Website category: university
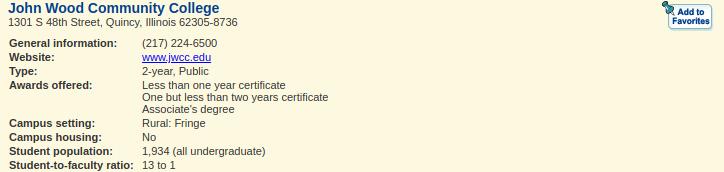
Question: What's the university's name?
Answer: John Wood Community College

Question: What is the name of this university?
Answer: John Wood Community College

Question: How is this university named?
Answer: John Wood Community College

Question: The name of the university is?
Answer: John Wood Community College

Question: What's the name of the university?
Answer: John Wood Community College

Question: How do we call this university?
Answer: John Wood Community College

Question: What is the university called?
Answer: John Wood Community College

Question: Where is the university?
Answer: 1301 S 48th Street, Quincy, Illinois 62305-8736

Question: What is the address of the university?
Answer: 1301 S 48th Street, Quincy, Illinois 62305-8736

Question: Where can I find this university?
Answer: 1301 S 48th Street, Quincy, Illinois 62305-8736

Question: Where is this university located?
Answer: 1301 S 48th Street, Quincy, Illinois 62305-8736

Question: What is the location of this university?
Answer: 1301 S 48th Street, Quincy, Illinois 62305-8736

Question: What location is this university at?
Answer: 1301 S 48th Street, Quincy, Illinois 62305-8736

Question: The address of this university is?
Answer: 1301 S 48th Street, Quincy, Illinois 62305-8736

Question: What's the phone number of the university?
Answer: (217) 224-6500

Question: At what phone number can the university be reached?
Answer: (217) 224-6500

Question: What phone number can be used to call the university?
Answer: (217) 224-6500

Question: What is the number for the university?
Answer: (217) 224-6500

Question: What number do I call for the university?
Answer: (217) 224-6500

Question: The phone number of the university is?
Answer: (217) 224-6500

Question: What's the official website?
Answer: www.jwcc.edu

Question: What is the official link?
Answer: www.jwcc.edu

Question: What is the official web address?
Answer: www.jwcc.edu

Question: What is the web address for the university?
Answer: www.jwcc.edu

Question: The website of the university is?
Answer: www.jwcc.edu

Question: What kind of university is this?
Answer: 2-year, Public

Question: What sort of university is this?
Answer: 2-year, Public

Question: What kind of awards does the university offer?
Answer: Less than one year certificate One but less than two years certificate Associate's degree

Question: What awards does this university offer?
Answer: Less than one year certificate One but less than two years certificate Associate's degree

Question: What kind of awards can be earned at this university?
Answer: Less than one year certificate One but less than two years certificate Associate's degree

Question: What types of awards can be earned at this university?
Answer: Less than one year certificate One but less than two years certificate Associate's degree

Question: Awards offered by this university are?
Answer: Less than one year certificate One but less than two years certificate Associate's degree

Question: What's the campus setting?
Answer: Rural: Fringe

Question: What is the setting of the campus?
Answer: Rural: Fringe

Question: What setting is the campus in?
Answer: Rural: Fringe

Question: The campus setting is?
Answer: Rural: Fringe

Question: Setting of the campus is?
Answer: Rural: Fringe

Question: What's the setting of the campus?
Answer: Rural: Fringe

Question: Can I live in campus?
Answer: No

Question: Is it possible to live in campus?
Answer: No

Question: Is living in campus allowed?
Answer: No

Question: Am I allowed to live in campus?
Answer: No

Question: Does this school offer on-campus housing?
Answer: No

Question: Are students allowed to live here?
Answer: No

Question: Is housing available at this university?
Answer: No

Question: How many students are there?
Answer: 1,934 (all undergraduate)

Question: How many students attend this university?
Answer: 1,934 (all undergraduate)

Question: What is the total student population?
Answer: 1,934 (all undergraduate)

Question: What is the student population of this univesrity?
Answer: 1,934 (all undergraduate)

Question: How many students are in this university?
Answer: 1,934 (all undergraduate)

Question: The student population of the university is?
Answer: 1,934 (all undergraduate)

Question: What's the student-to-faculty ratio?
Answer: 13 to 1

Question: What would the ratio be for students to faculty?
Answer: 13 to 1

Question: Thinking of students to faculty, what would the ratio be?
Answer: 13 to 1

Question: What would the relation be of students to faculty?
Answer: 13 to 1

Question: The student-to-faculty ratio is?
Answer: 13 to 1

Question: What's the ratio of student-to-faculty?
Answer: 13 to 1

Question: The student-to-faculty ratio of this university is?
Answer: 13 to 1